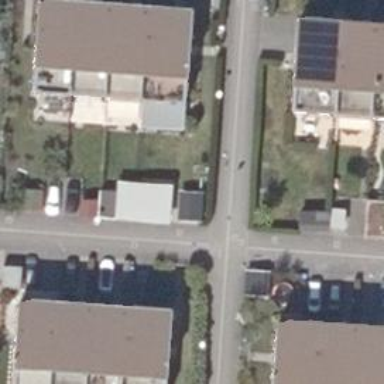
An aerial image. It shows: Living street.